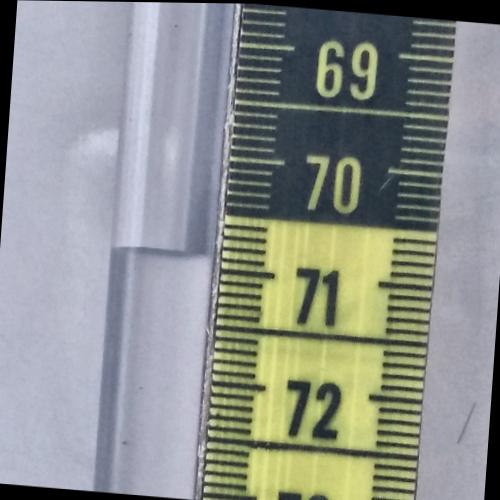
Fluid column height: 70.9 cm